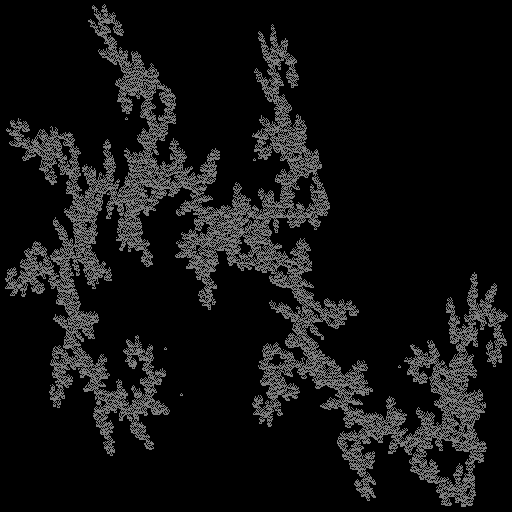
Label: greygoldenrod